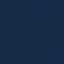
Land use / land cover: SeaLake